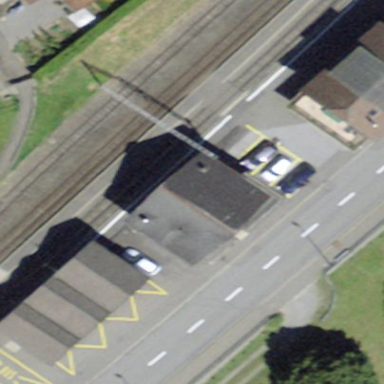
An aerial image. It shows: Train station building.